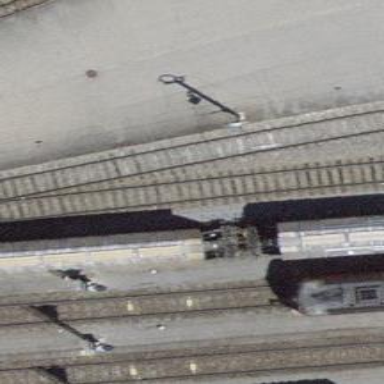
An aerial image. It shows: Rail yard with electrified contact lines for railway operations.